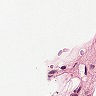
Metastatic tissue present: no